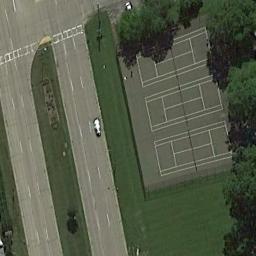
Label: tennis_court